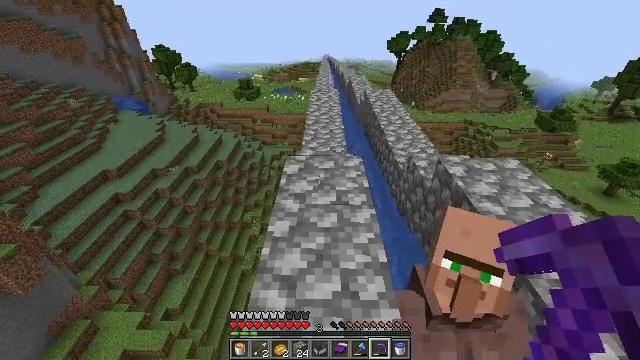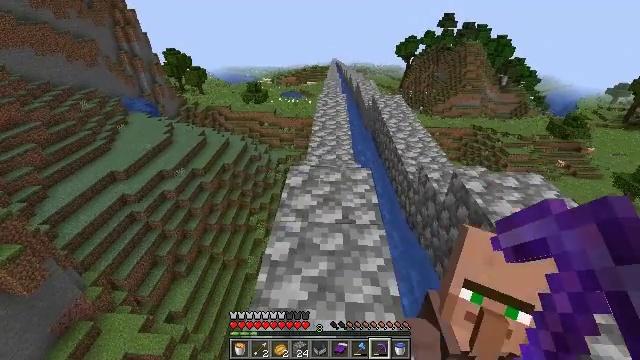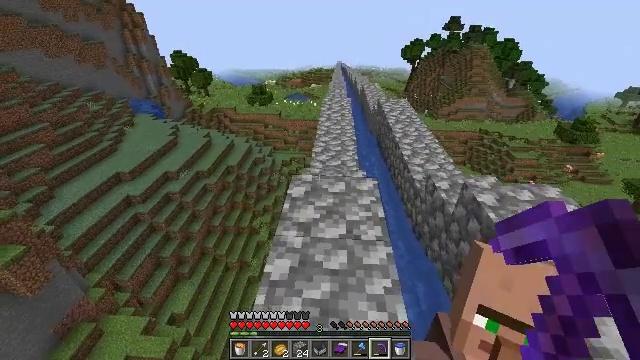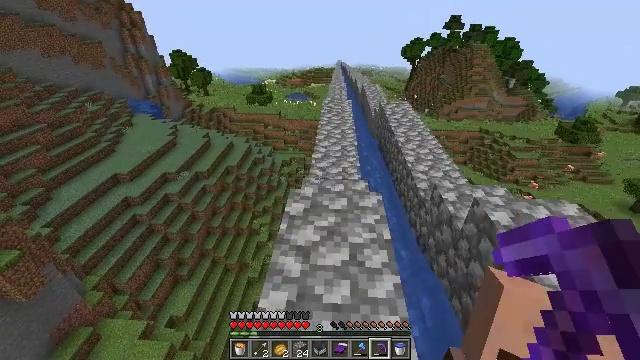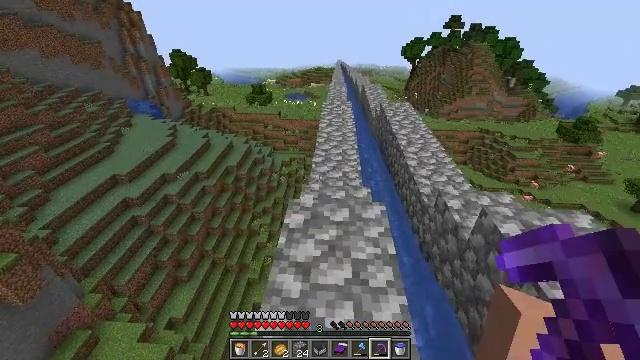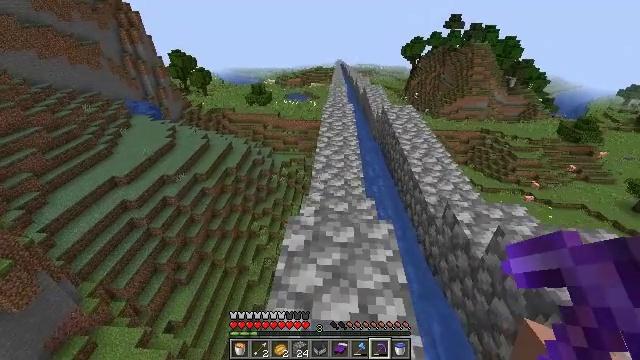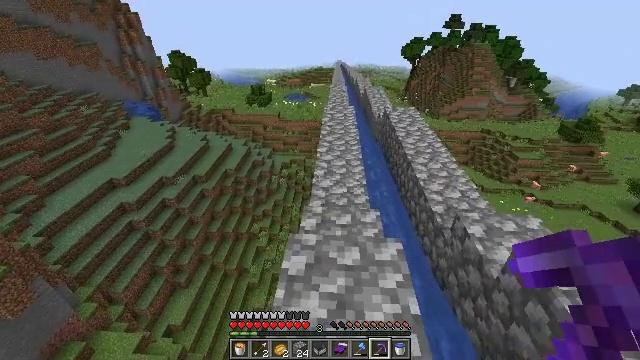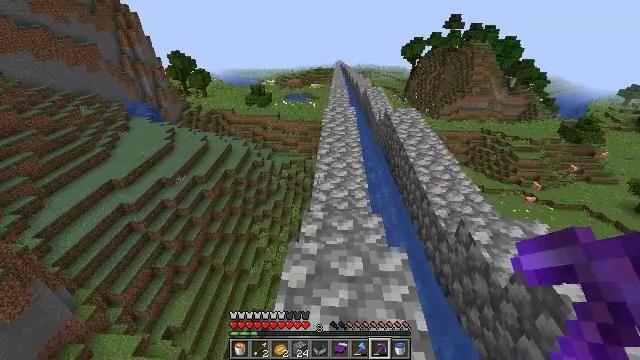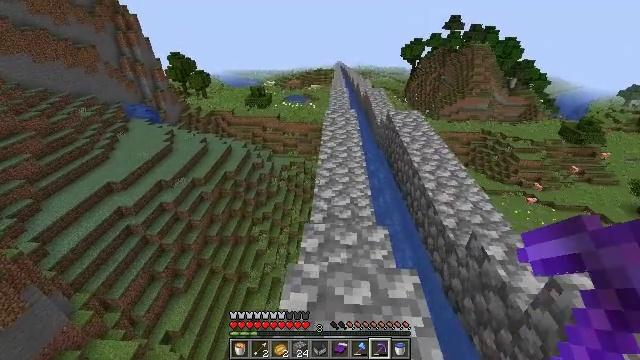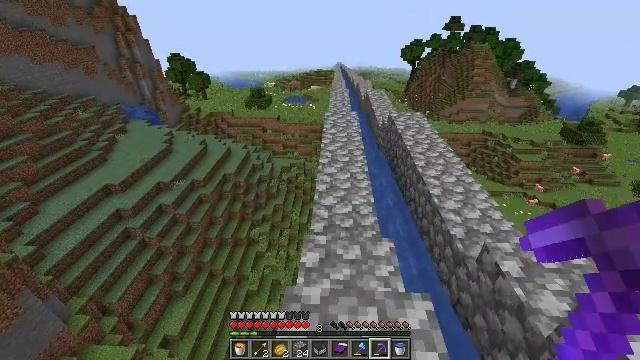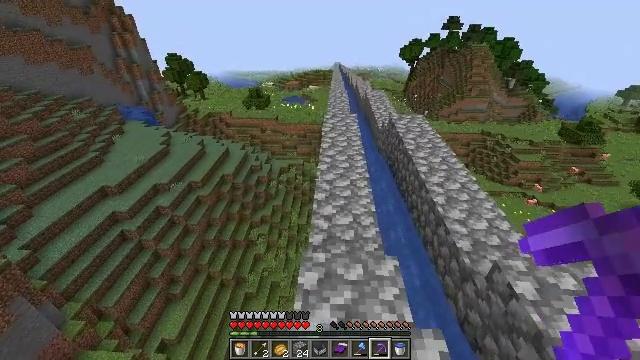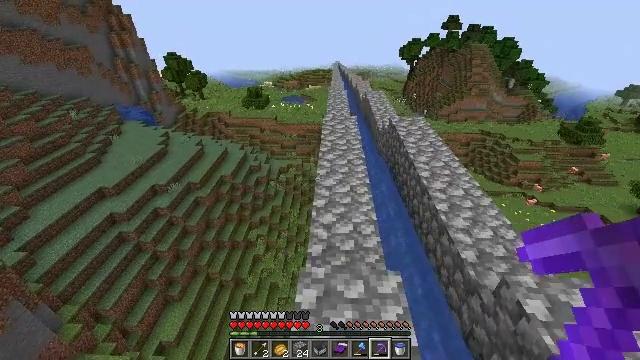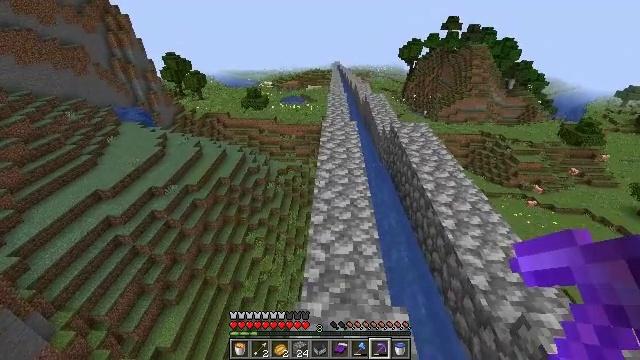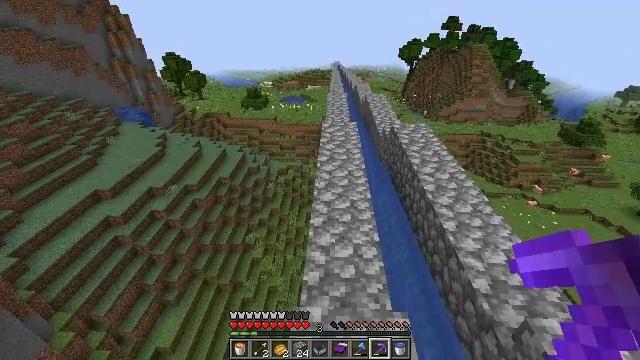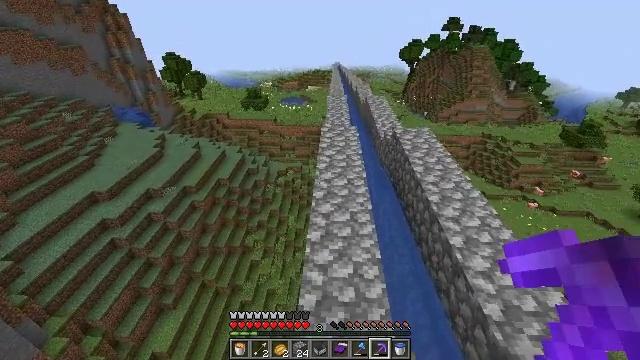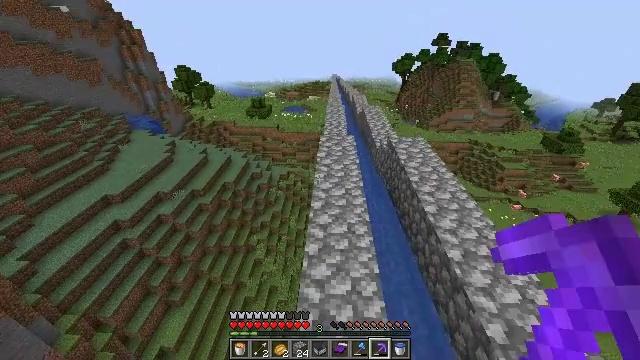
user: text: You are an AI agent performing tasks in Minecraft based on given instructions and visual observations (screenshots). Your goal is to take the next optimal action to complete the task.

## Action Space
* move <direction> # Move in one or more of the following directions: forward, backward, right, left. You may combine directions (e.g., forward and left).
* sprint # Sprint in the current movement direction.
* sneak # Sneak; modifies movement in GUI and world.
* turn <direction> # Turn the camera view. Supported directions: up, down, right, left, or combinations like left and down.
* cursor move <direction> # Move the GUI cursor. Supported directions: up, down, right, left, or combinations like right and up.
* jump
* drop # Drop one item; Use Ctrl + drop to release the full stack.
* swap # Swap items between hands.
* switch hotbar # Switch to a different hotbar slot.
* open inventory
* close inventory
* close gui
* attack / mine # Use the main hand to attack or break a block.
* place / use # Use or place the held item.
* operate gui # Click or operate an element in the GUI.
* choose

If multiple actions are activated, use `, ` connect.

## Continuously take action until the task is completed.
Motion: motion action
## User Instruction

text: Digging the cobblestone underground.
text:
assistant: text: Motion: move forward, turn left
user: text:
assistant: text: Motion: move forward, turn left
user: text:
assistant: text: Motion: move forward
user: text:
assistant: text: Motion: move forward
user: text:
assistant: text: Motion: move forward
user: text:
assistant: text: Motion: move forward
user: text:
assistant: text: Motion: move forward
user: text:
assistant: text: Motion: move forward
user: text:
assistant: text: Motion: move forward
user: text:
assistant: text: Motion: move forward
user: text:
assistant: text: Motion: move forward
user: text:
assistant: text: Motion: move forward
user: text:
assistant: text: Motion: move forward
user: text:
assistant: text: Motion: move forward, sprint
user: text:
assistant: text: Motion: move forward, sprint
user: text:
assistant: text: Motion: move forward, sprint
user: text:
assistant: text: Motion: move forward, sprint
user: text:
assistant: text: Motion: move forward
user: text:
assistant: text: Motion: move forward
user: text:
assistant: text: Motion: move forward
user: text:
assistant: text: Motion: move forward
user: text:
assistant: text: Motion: move forward
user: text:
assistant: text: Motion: move forward
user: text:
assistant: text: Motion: move forward, sprint
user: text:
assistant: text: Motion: move forward, sprint
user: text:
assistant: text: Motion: move forward, sprint
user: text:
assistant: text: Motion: move forward, sprint
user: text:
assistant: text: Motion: move forward, sprint
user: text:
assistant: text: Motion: move forward, sprint
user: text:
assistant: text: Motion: move forward